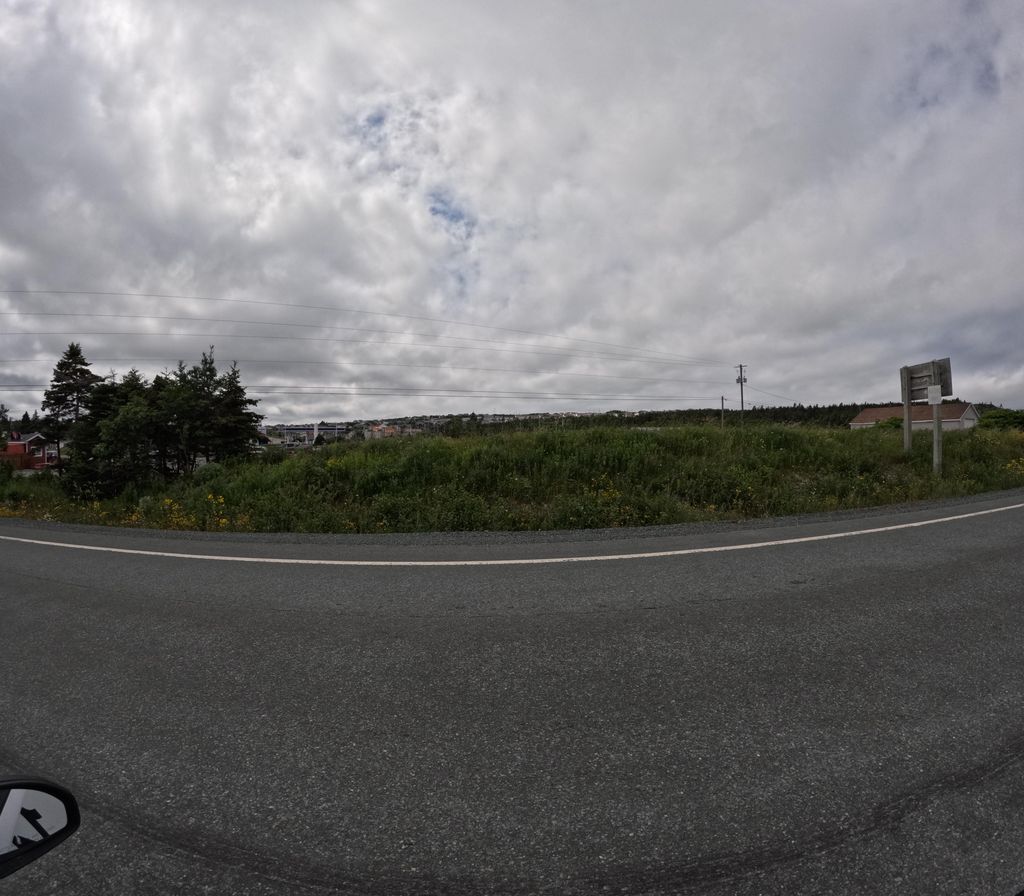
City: st_johns